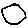
Label: hexagon